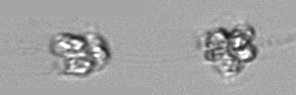
Label: Leptocylindrus_mediterraneus